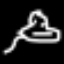
Label: frog